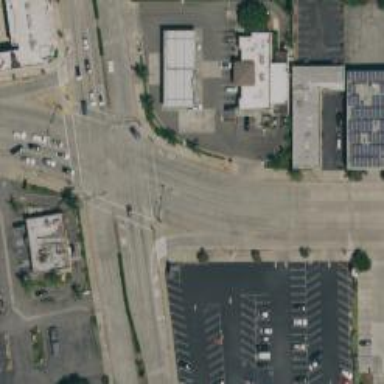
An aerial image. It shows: Solid stop line on the road.